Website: lowes
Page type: customer-info-address
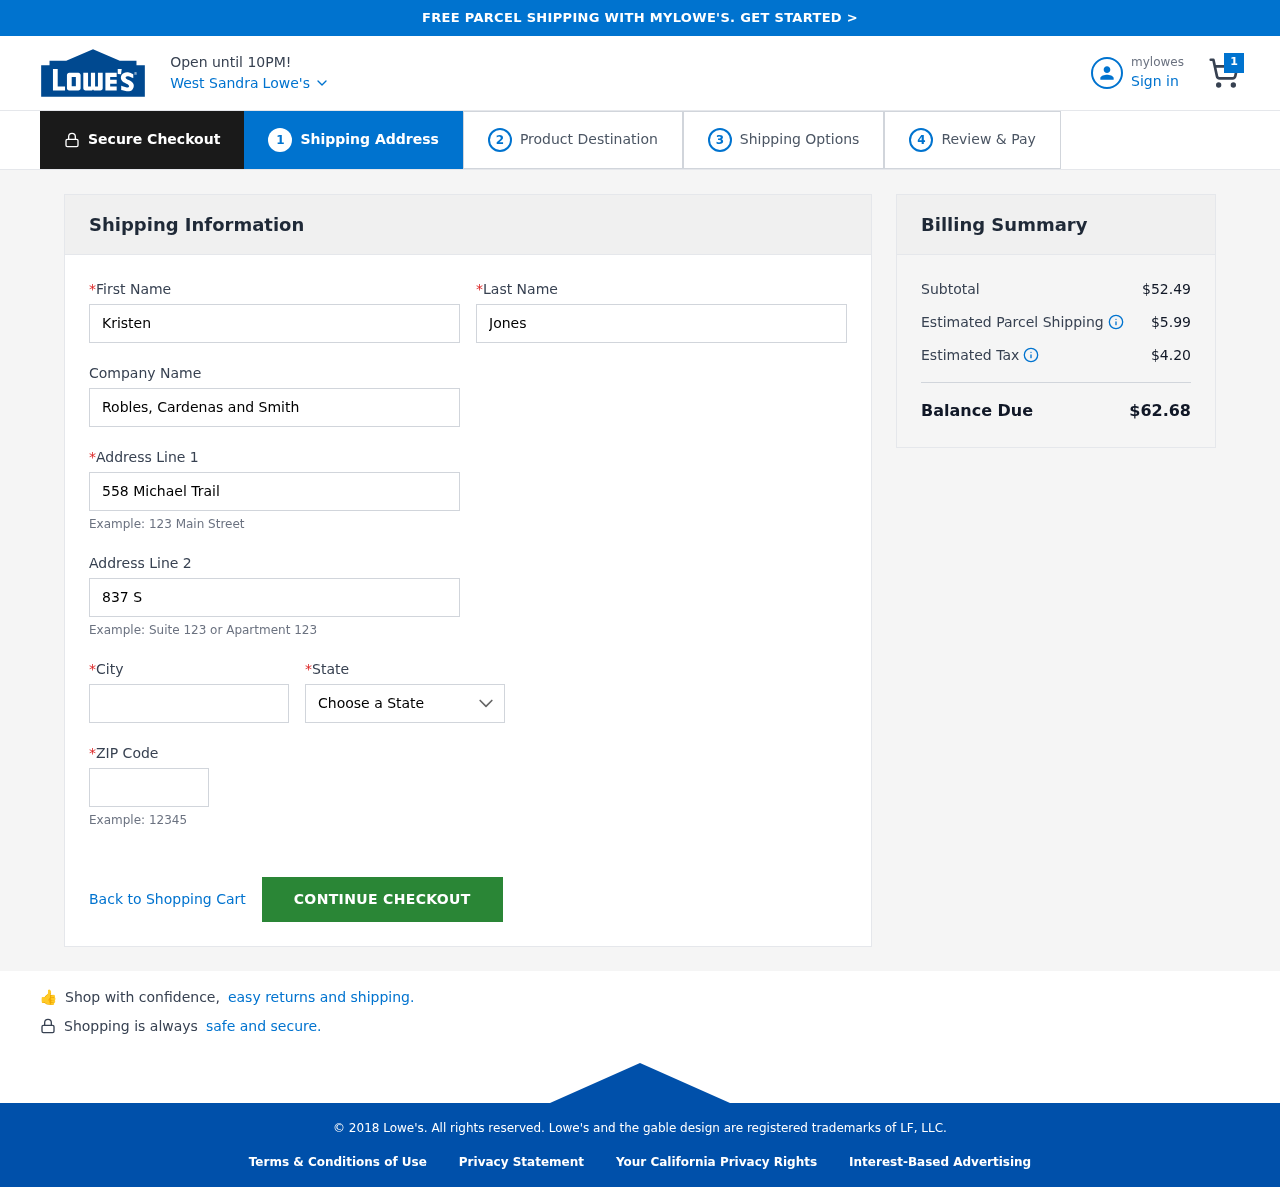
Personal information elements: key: PII_CITY
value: West Sandra
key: PII_COMPANY
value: Robles, Cardenas and Smith
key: PII_FIRSTNAME
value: Kristen
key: PII_LASTNAME
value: Jones
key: PII_POSTCODE
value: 35512
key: PII_STATE
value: VI
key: PII_STREET
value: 558 Michael Trail
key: PII_STREET2
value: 837 Stephen Square
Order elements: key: ORDER_NUM_ITEMS
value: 1
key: ORDER_SUBTOTAL
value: $52.49
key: ORDER_SHIPPING_COST
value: $5.99
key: ORDER_TAX
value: $4.20
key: ORDER_TOTAL
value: $62.68